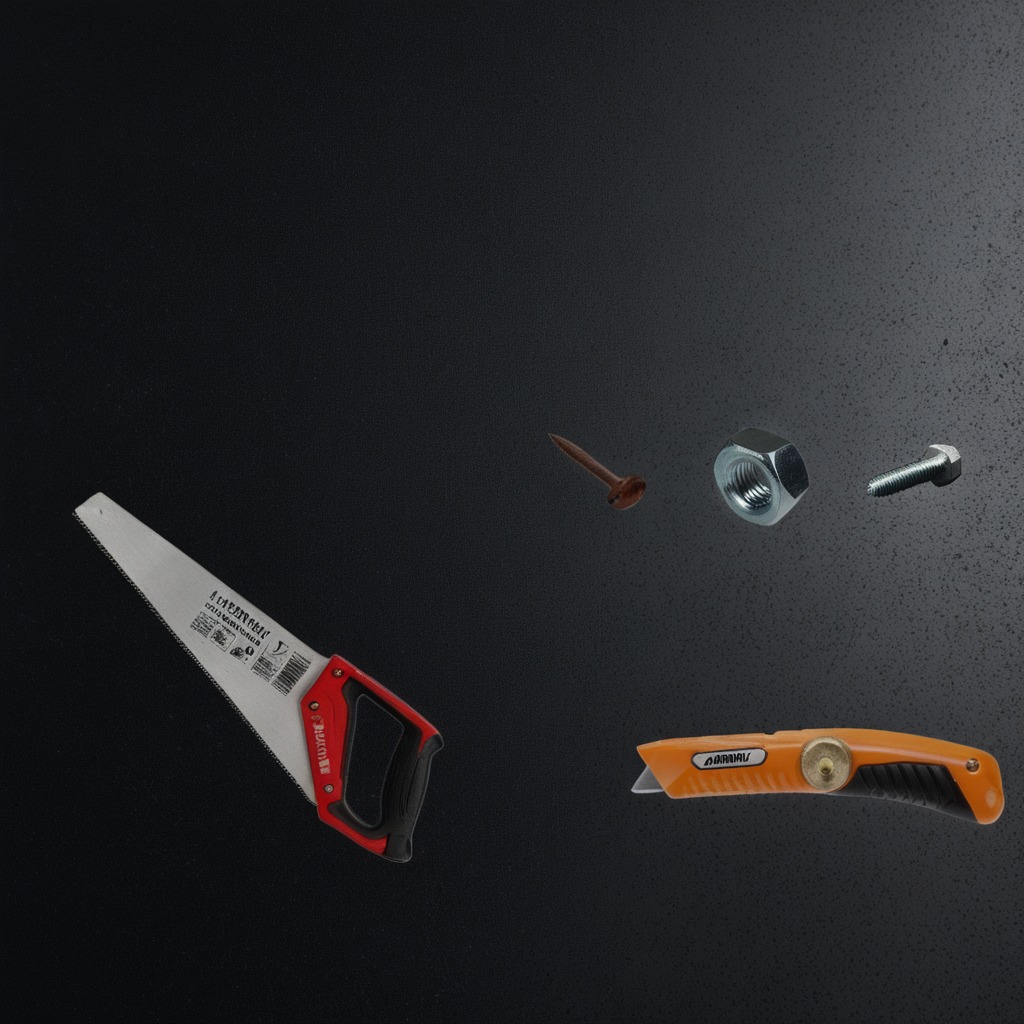
A metal saw is lying on the clean granite tabletop.